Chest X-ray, PA view. Patient: 47 years old, sex M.
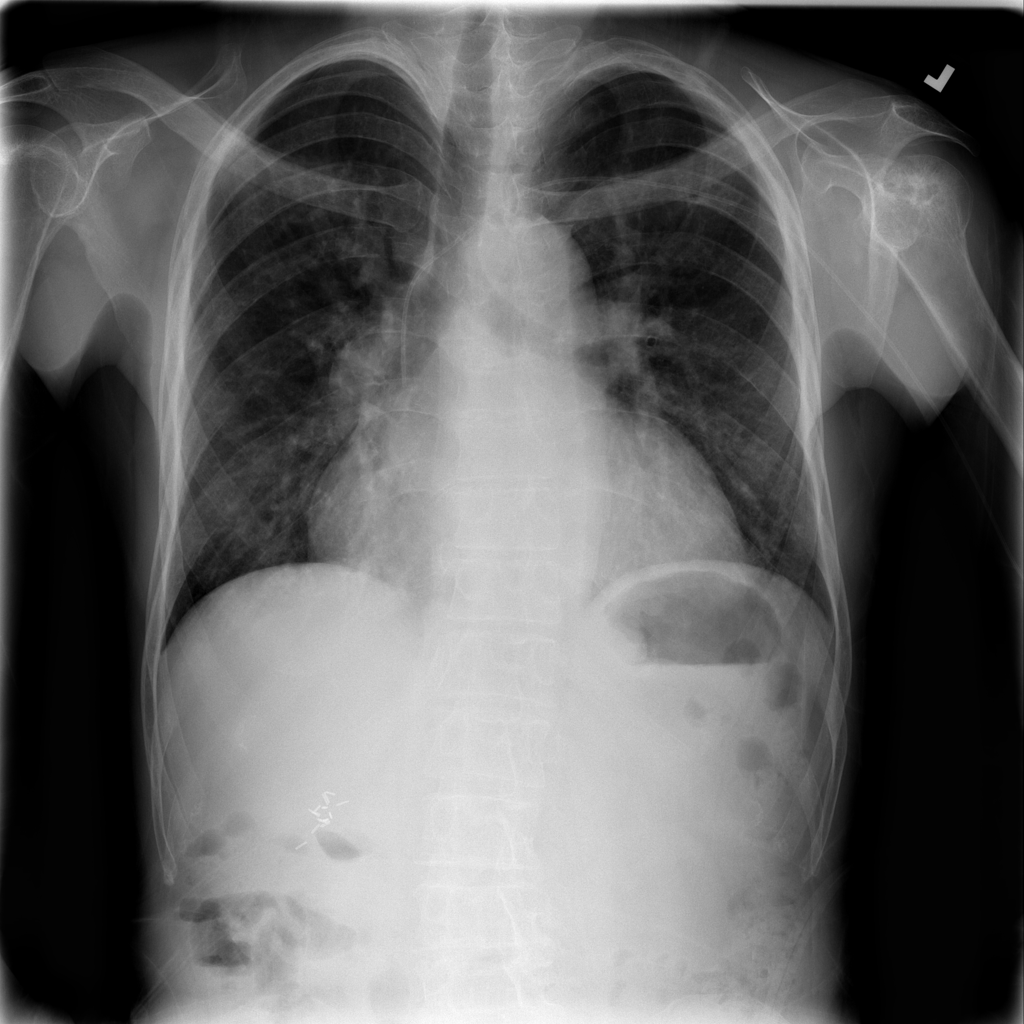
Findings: Cardiomegaly, Effusion